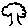
Label: tree